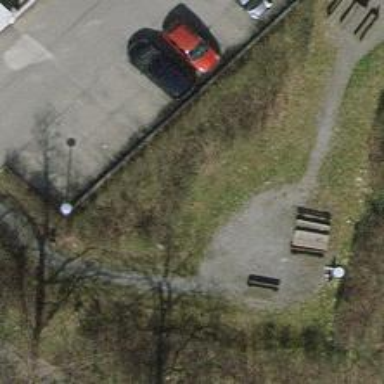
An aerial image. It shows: Picnic table located in leisure land area.